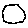
Label: hexagon